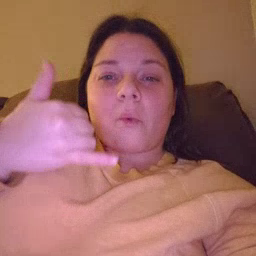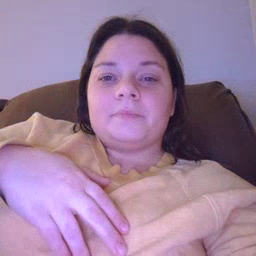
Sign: callonphone